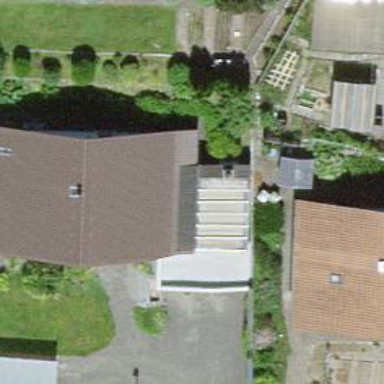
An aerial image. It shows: Residential building.